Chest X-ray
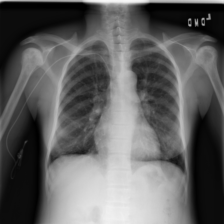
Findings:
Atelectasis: negative
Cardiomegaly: negative
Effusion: negative
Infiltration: negative
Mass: negative
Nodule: negative
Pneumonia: negative
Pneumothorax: negative
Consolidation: negative
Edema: negative
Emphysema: negative
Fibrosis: negative
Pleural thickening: negative
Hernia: negative